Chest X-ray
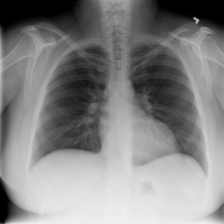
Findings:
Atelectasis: negative
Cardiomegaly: negative
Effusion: negative
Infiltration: negative
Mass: negative
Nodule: negative
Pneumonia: negative
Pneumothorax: positive
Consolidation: negative
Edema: negative
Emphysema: negative
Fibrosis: negative
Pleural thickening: negative
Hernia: negative